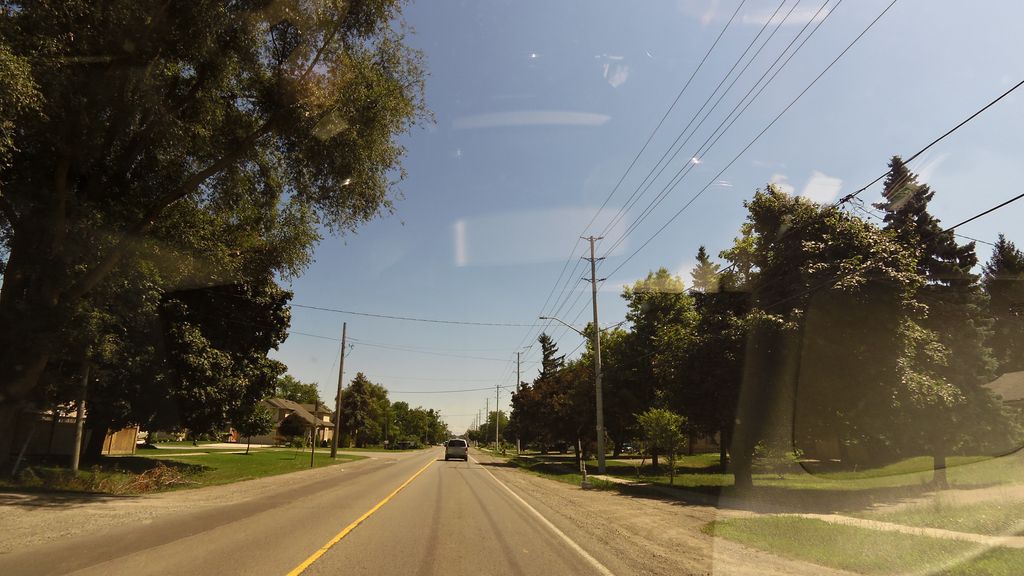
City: hamilton